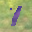
Label: 1